Question: I have created multiple jQGrids on the same page using jqueryUI tabs. The data loads fine on both tabs (click on tab 2 first - since i'm not loading data on page load initially).
Anyway, to recreate the problem I am experiencing download the code below (or browse to the jsfiddle link: <URL> and do the following:
1.) Click on "Tab 2"
2.) Click on any search operation ("==") and notice that the other list of search operations come up.
3.) Click on "Tab 1"
4.) Click on any search operation ("==") and notice that the other list of search operations come up.
5.) Click back on "Tab 2"
6.) Click on any search operation ("==") on any column EXCEPT for the 1st column ("serial"). Now the search operation window showing the other search operations does NOT pop up and I get the following javascript error in the file jquery.jqGrid.src.js:
> Line: 4156
Error: Unable to get property 'searchoptions' of undefined or null reference
This is the exact line of code the error is on (including screen shot taken while debugging):

What is strange is that the operations ONLY work for the columns that have the same NAMES across all tabs. Notice that clicking on the search operation ("==") ONLY on the 1st column (e.g. "serial") will WORK on both tabs, no matter how often you switch between the tabs. But the rest of the search options do not work on tab 2 when you click on them - you receive no popup listing the other search operations, and will get the JS error noted above.
Here is the complete working code to test this issue:
The equivalent jsFiddle code can be found here: <URL>
'''
<html xmlns="http://www.w3.org/1999/xhtml">
<head>
<title>Demonstration how to mark some cells as non-editable based on grid content</title>
<meta http-equiv="Content-Type" content="text/html; charset=utf-8" />
<link rel="stylesheet" type="text/css" href="http://ajax.googleapis.com/ajax/libs/jqueryui/1.10.3/themes/redmond/jquery-ui.css" />
<link rel="stylesheet" type="text/css" href="http://www.ok-soft-gmbh.com/jqGrid/jquery.jqGrid-4.5.2/css/ui.jqgrid.css" />
<script type="text/javascript" src="http://ajax.googleapis.com/ajax/libs/jquery/1.9.1/jquery.js"></script>
<script type="text/javascript" src="http://ajax.googleapis.com/ajax/libs/jqueryui/1.10.3/jquery-ui.js"></script>
<script type="text/javascript" src="http://www.ok-soft-gmbh.com/jqGrid/jquery.jqGrid-4.5.2/js/i18n/grid.locale-en.js"></script>
<script type="text/javascript" src="http://www.ok-soft-gmbh.com/jqGrid/jquery.jqGrid-4.5.2/js/jquery.jqGrid.src.js"></script>
<script type="text/javascript">
//<![CDATA[
jQuery(document).ready(function () {
var initGrids = [false, false];
$('#tabs').tabs({
activate: function (event, ui) {
if (ui.newTab.index() == 0 && initGrids[ui.newTab.index()] == false) {
var mydata = [
{ id: "1", type: "2007-10-01", origin: "test", subtype: "note", refreshdate: "200.00" }
];
jQuery("#list1").jqGrid({
data: mydata,
datatype: 'local',
mtype: 'GET',
colNames: ['serial', 'type', 'origin', 'subtype', 'refreshdate'],
colModel: [
{ name: 'id', index: 'id', width: 55, sorttype: 'integer', search:true, searchoptions: { sopt: ['eq', 'ne', 'ge', 'gt', 'le', 'lt'] } },
{ name: 'type', index: 'type', width: 90, sorttype: 'integer', searchoptions: { sopt: ['eq', 'ne', 'ge', 'gt', 'le', 'lt'] } },
{ name: 'origin', index: 'origin', width: 80, align: 'right', sorttype: 'integer', searchoptions: { sopt: ['eq', 'ne', 'ge', 'gt', 'le', 'lt'] } },
{ name: 'subtype', index: 'subtype', width: 80, align: 'right', sorttype: 'integer', searchoptions: { sopt: ['eq', 'ne', 'ge', 'gt', 'le', 'lt'] } },
{ name: 'refreshdate', index: 'refreshdate', width: 80, align: 'right', sorttype: 'integer', searchoptions: { sopt: ['eq', 'ne', 'ge', 'gt', 'le', 'lt'] } }
],
pager: '#pager1',
rowNum: 10,
rowlist: [10, 20, 30],
sortname: 'id', // NOT 'serial',
sortorder: 'desc',
viewrecords: true,
searchOperators: true,
caption: 'CPE Items',
width: 950
});
jQuery("#list1").jqGrid('filterToolbar', { searchOperators: true, stringResult: true, searchOnEnter: false });
initGrids[ui.newTab.index()] = true;
}
else if (ui.newTab.index() == 1 && initGrids[ui.newTab.index()] == false) {
var mydata = [
{ id: "1", Date: "2007-10-01", System: "test", Status: "note", Technician: "200.00", Timeframe: "3" }
];
$("#list").jqGrid({
data: mydata,
datatype: 'local',
mtype: 'GET',
colNames: ['serial', 'Date', 'System', 'Status', 'Technician', 'Timeframe'],
colModel: [
{ name: 'id', index: 'id', width: 75, sorttype: 'integer', searchoptions: { sopt: ['eq', 'ne', 'ge', 'gt', 'le', 'lt'] } },
{ name: 'Date', index: 'date', width: 90, sorttype: 'integer', searchoptions: { sopt: ['eq', 'ne', 'ge', 'gt', 'le', 'lt'] } },
{ name: 'System', index: 'wsystem', width: 80, align: 'right', sorttype: 'integer', searchoptions: { sopt: ['eq', 'ne', 'ge', 'gt', 'le', 'lt'] } },
{ name: 'Status', index: 'status', width: 80, align: 'right', sorttype: 'integer', searchoptions: { sopt: ['eq', 'ne', 'ge', 'gt', 'le', 'lt'] } },
{ name: 'Technician', index: 'wname', width: 80, align: 'right', sorttype: 'integer', searchoptions: { sopt: ['eq', 'ne', 'ge', 'gt', 'le', 'lt'] } },
{ name: 'Timeframe', index: 'time', width: 80, align: 'right', sorttype: 'integer', searchoptions: { sopt: ['eq', 'ne', 'ge', 'gt', 'le', 'lt'] } }
],
pager: '#pager',
rowNum: 10,
rowList: [10, 20, 30],
sortname: 'id', // NOT 'jobno' or 'Job Number'
sortorder: 'desc',
viewrecords: true,
searchOperators: true,
caption: 'Work Orders',
width: 950,
onSelectRow: function (id) {
//var d;
if (id) {
alert(id);
//??? onclick = openbox('Edit Work Order', 1);
//??? d = "jobno=" + id;
$.ajax({
url: 'fillwo.php',
type: 'POST',
dataType: 'json',
data: { jobno: id },
success: function (data) {
var id;
for (id in data) {
if (data.hasOwnProperty(id)) {
$(id).val(data[id]);
}
}
}
});
$("button, input:submit").button();
}
jQuery('#list').editRow(id, true);
}
});
jQuery("#list").jqGrid('navGrid', '#pager', { edit: false, add: false, del: false }).jqGrid('filterToolbar', { searchOperators: true, stringResult: true, searchOnEnter: false });
initGrids[ui.newTab.index()] = true;
}
else if (ui.newTab.index() === 2) {
alert('tab2');
}
}
});
});
//]]>
</script>
</head>
<body>
<div id="tabs">
<ul>
<li><a href="#tabs-1">Tab1</a></li>
<li><a href="#tabs-2">Tab2</a></li>
<li><a href="#tabs-3">Tab3</a></li>
</ul>
<div id="tabs-1">
<table id="list1"><tr><td/></tr></table>
<div id="pager1"></div>
</div>
<div id="tabs-2">
<table id="list"><tr><td/></tr></table>
<div id="pager"></div>
</div>
<div id="tabs-3">
<p>Bla bla</p>
</div>
</div>
</body>
</html>
'''
The above code is a modified version from the post:
<URL>
It includes the latest version of JQgrid and a more recent jQuery UI.
That stackoverflow posting did not use the "filterToolbar", and my problem pertains specifically to its flaw noted above in this question. The above code snippet also loads a row of sample data.
Does anyone have a solution to this or is this a bug in jQgrid?
Thank you in advance,
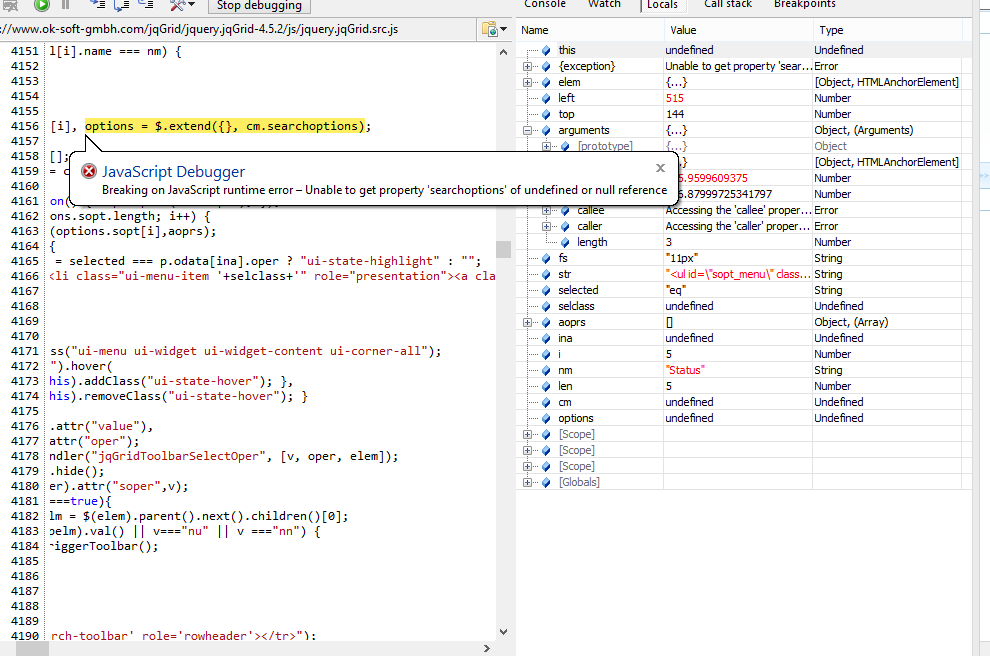
Answer: Found the answer here: <URL>
> I think I've worked out the cause of this issue.Find the following in the code:'''
$(".soptclass").click(function(e){
'''
'''
$($t.grid.hDiv).find(".soptclass").click(function(e){
'''
After a fair bit of investigation it appears that the click function
is applied to all grids that currently exist, this results in only the
last grid working correctly; by changing the code that defines the
click event and restricting it to only the one table it will work
correctly.